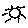
Label: sun